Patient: sex M, age 65
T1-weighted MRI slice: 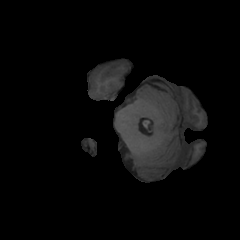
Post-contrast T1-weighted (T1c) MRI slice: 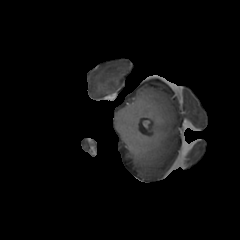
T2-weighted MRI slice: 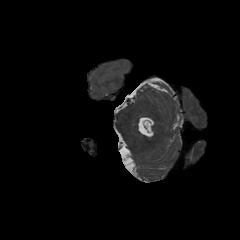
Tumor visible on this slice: no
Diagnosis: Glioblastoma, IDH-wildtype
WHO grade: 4